The plot shows one second of acceleration measured on a rotor kit. Classify the rotor condition as one of: normal, misalignment, unbalance, looseness.
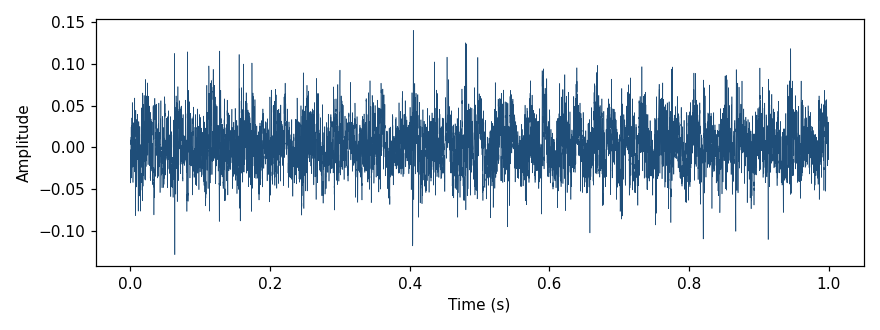
Answer: looseness